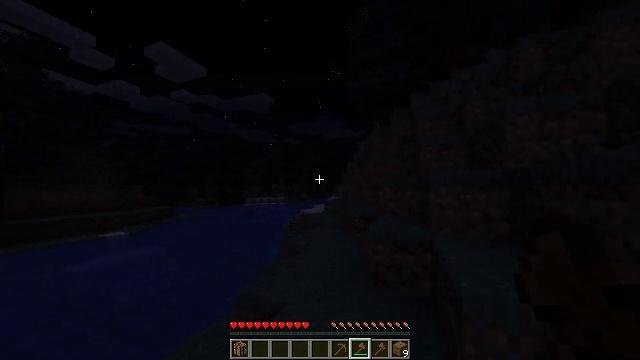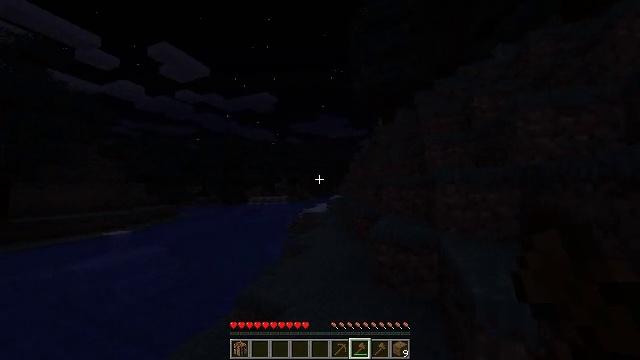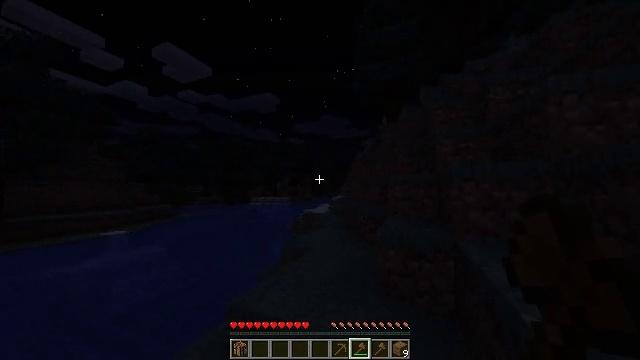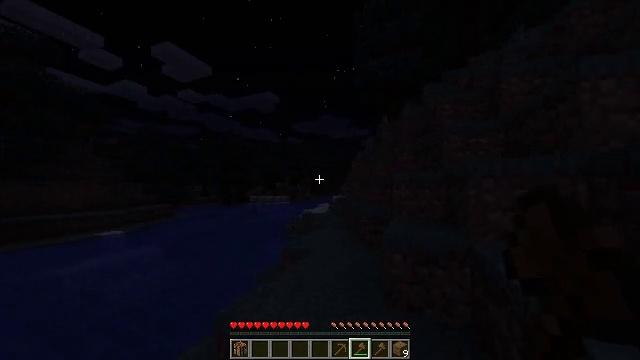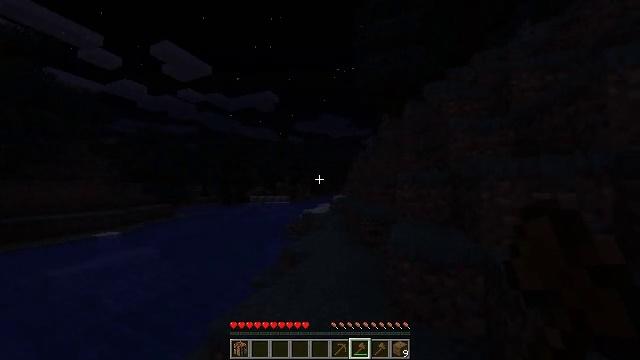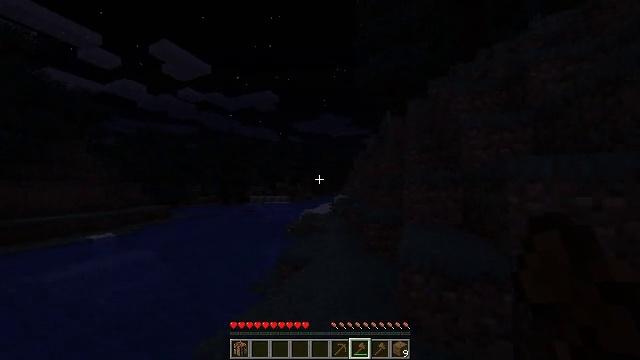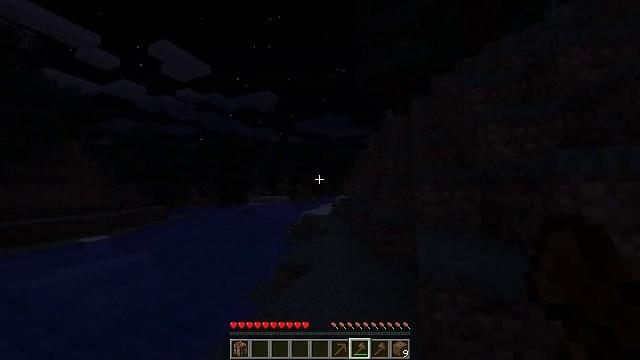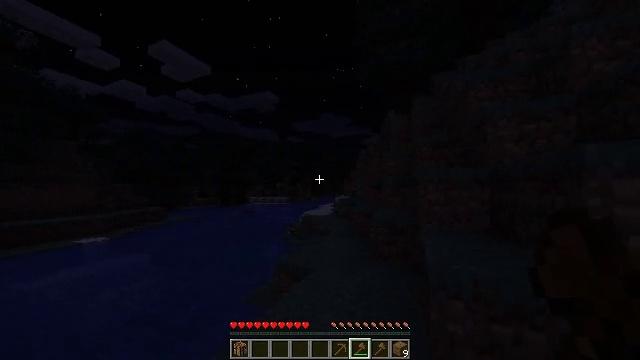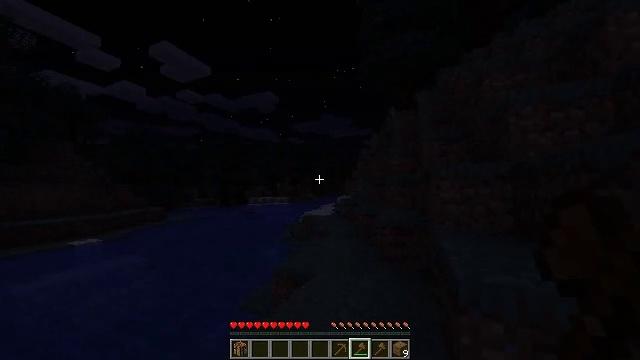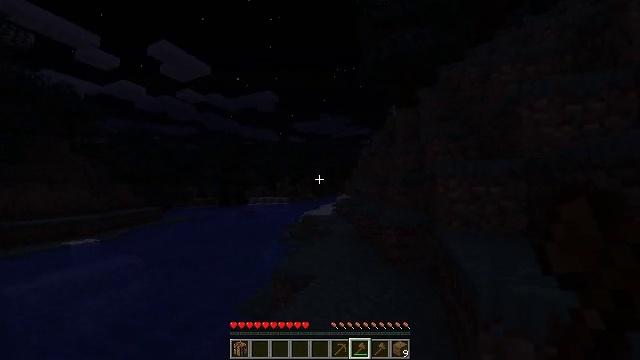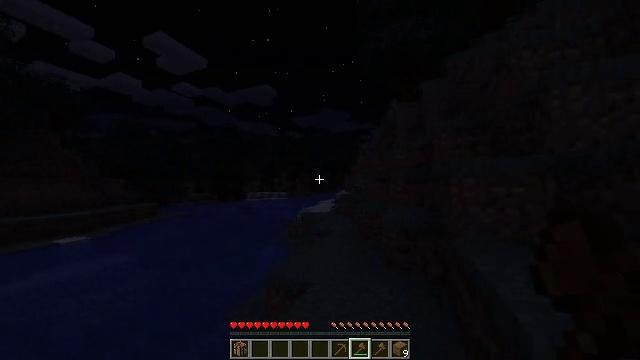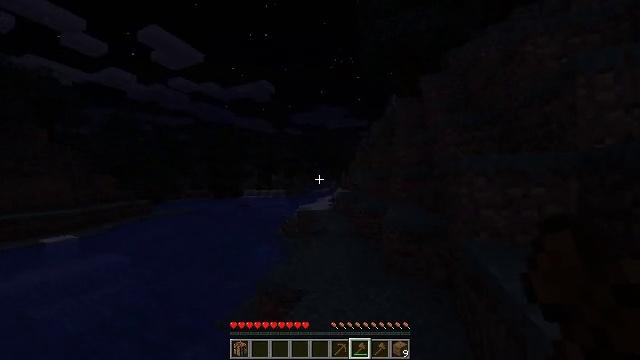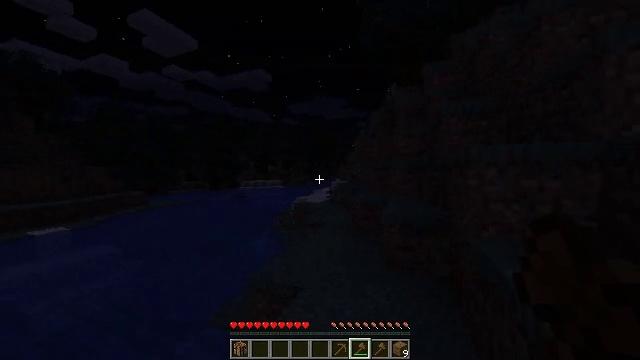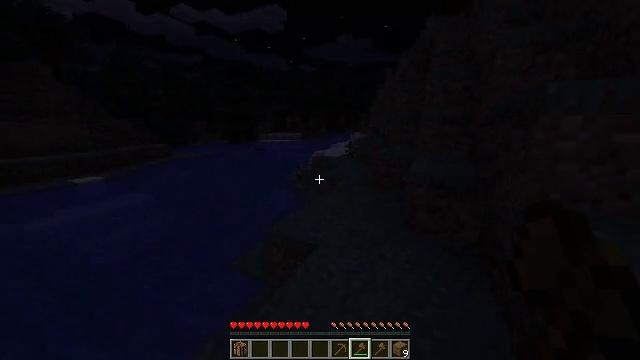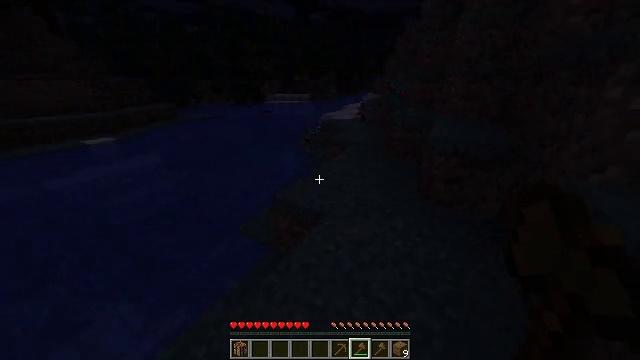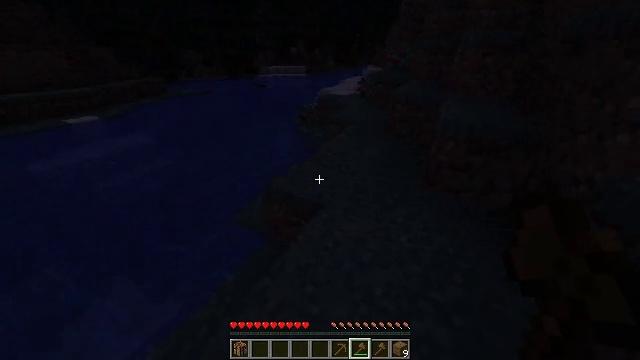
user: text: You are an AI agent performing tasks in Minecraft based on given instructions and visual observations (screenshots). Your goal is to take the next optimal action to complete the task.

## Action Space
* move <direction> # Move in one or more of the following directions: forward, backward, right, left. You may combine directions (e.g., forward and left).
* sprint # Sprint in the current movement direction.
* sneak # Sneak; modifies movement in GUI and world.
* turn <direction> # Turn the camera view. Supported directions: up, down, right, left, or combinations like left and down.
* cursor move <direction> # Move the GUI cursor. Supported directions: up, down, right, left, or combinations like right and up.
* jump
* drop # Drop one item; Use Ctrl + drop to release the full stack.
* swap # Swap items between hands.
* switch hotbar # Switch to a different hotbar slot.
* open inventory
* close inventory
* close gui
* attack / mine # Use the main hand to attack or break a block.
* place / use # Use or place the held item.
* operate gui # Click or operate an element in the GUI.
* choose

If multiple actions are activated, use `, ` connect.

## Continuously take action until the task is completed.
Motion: motion action
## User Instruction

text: Break the sweet berry bush to collect berries.
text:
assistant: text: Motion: move forward, sprint
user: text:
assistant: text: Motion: move forward, sprint
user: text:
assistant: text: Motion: move forward, sprint
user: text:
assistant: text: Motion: move forward, sprint
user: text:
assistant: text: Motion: move forward, sprint
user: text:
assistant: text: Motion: move forward, sprint
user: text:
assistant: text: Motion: move forward, sprint
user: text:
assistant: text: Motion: move forward, sprint
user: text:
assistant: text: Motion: move forward, sprint
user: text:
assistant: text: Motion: move forward, sprint, turn down
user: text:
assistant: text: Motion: move forward, sprint
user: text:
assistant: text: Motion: move forward, sprint, turn down
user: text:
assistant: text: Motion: move forward, turn left and down
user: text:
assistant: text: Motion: move forward, turn left and down
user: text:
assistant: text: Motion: move forward, turn down
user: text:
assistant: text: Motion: move forward, turn down
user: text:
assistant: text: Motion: move forward and move left, turn down
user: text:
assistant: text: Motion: move forward and move left, turn right and down
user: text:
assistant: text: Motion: move left
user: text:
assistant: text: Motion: turn right
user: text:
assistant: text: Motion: move forward, turn right and up
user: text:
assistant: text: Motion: move forward, turn right and up
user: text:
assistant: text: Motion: move forward and move right, turn right and up
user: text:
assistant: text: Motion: move forward and move right, turn up
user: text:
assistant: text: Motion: move forward and move right, turn left and up
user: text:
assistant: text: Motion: move forward and move right, turn left and up
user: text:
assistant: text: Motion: move forward and move right, turn left and up
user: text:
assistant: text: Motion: move forward
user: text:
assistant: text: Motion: move forward
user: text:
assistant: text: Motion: move forward